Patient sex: F
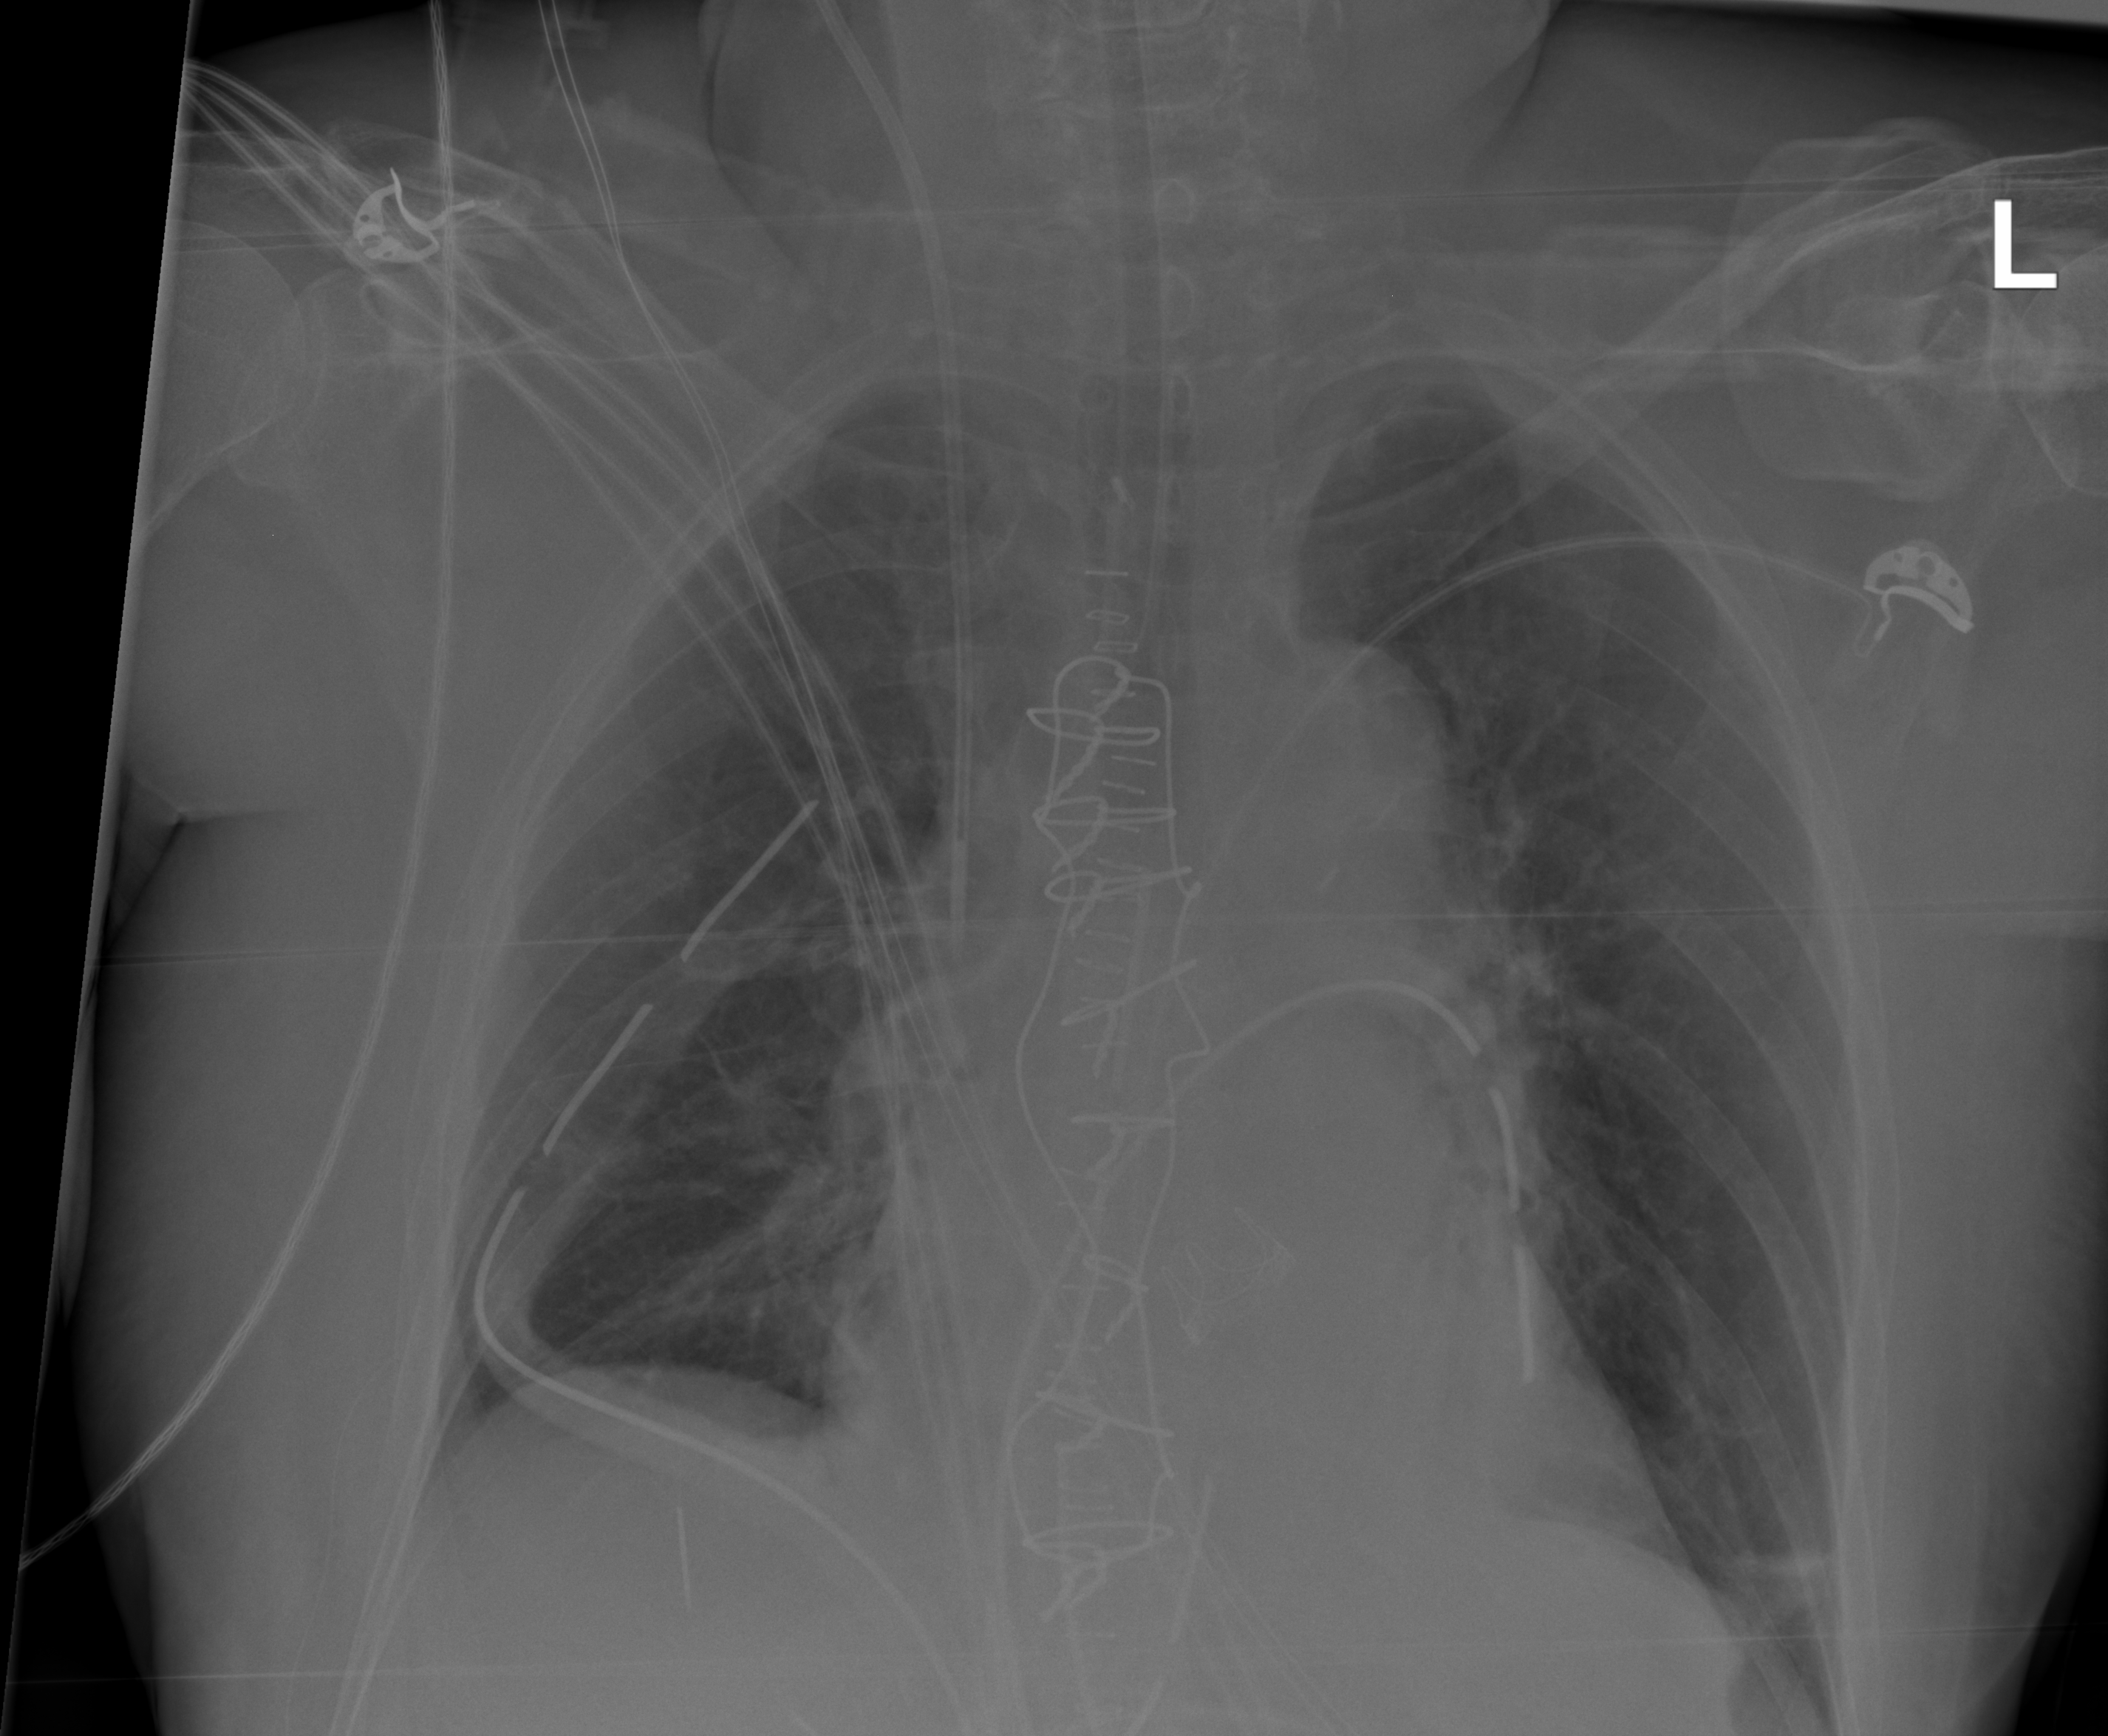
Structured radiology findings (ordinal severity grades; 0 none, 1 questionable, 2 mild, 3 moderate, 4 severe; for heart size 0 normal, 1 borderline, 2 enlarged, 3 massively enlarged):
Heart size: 2
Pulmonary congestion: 0
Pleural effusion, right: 0
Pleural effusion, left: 0
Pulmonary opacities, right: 0
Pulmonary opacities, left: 0
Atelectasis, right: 2
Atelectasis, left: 2